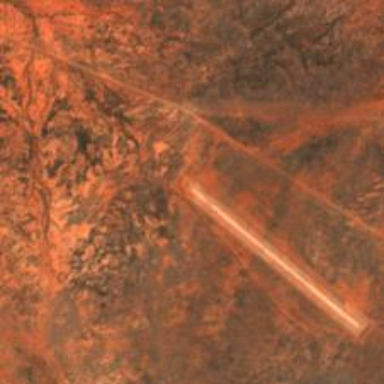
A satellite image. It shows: Runway at airport.